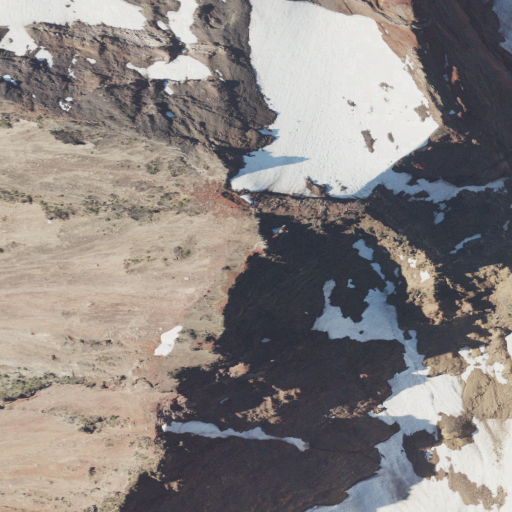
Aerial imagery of mountain in Oregon named Broken Top containing barren land, snow, and open water